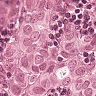
Metastatic tissue present: yes